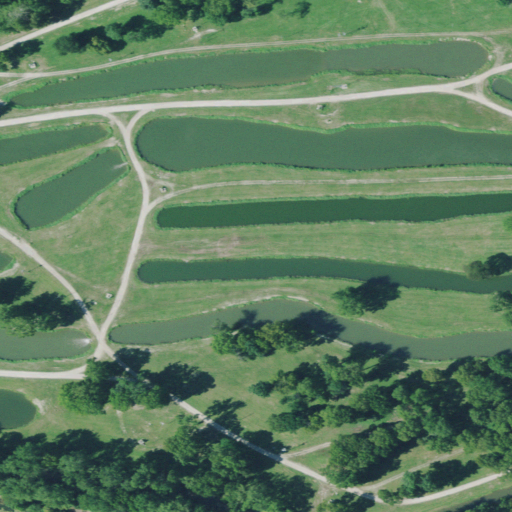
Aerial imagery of island in Ohio named Rohrers Island containing open development, low intensity development, medium intensity development, open water, herbaceous wetlands, deciduous forest, grassland, and high intensity development